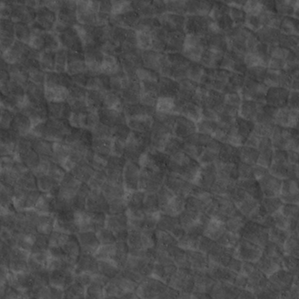
Label: non_frost